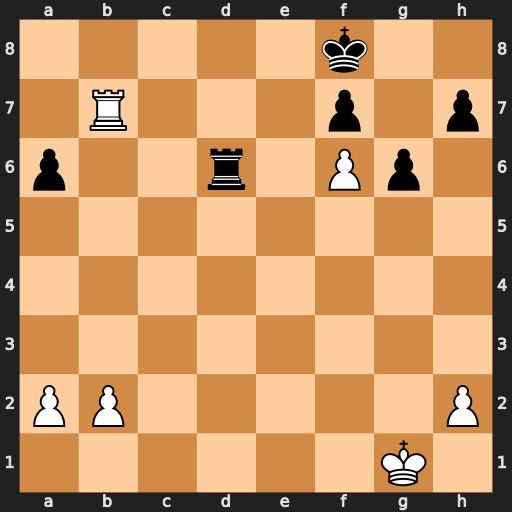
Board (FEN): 5k2/1R3p1p/p2r1Pp1/8/8/8/PP5P/6K1
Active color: w
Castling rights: -
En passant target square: -
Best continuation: Rb8+ Rd8 Rxd8#